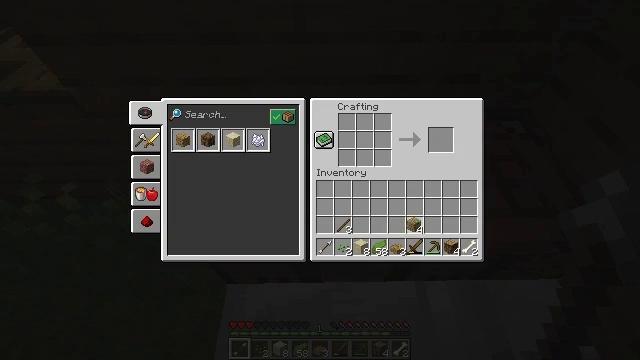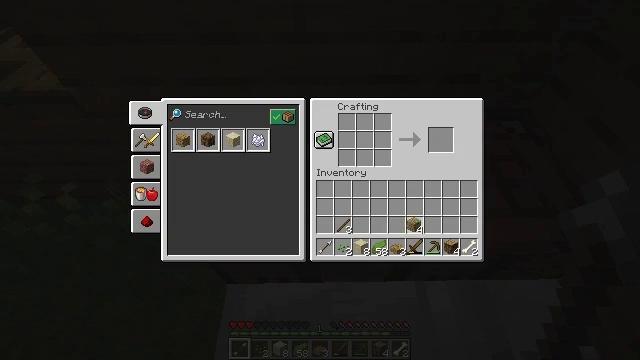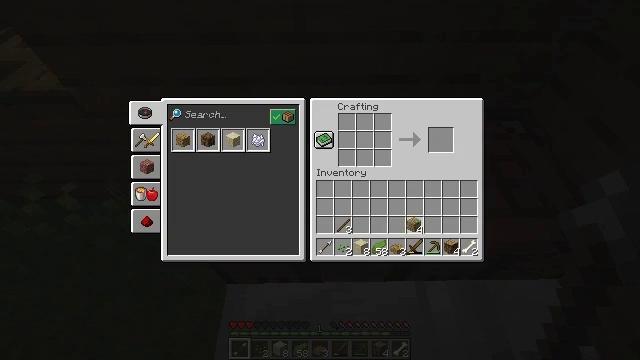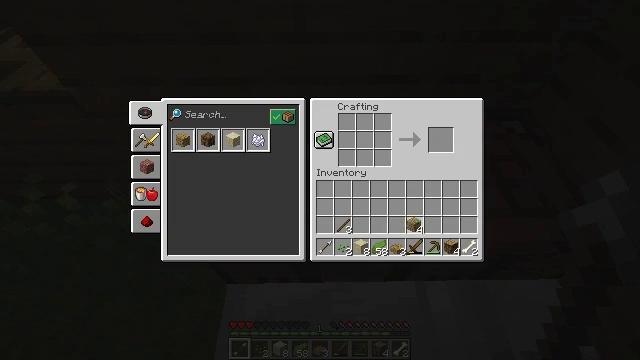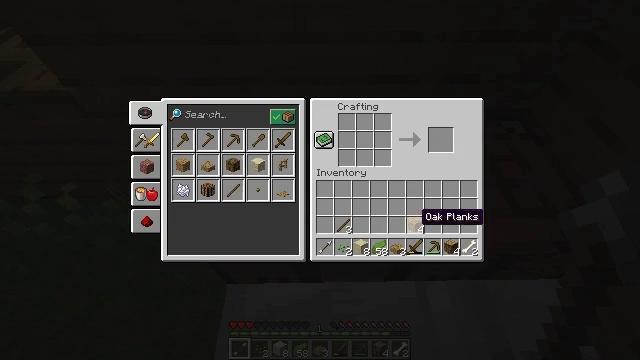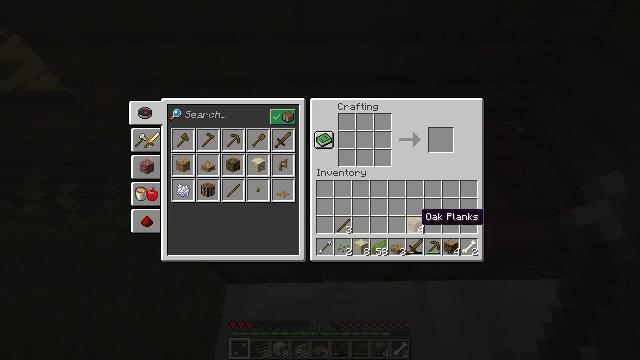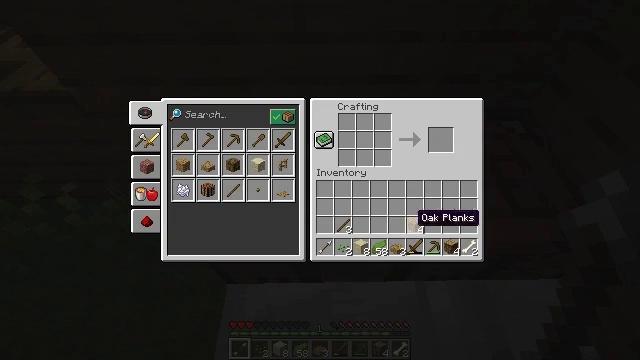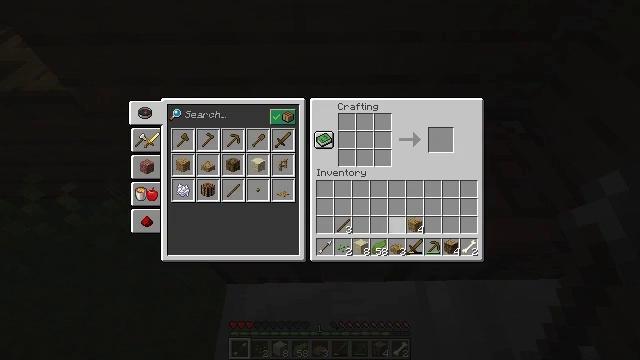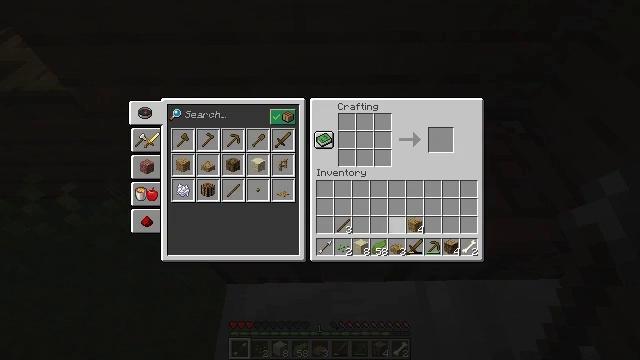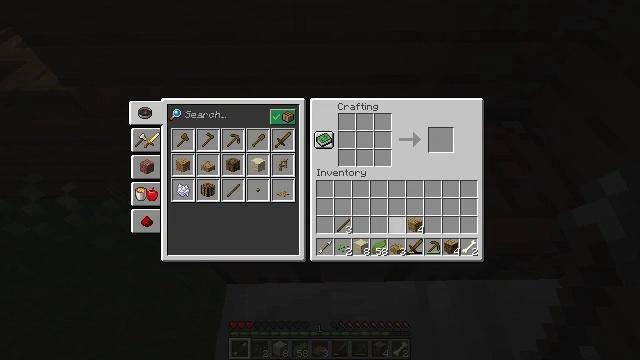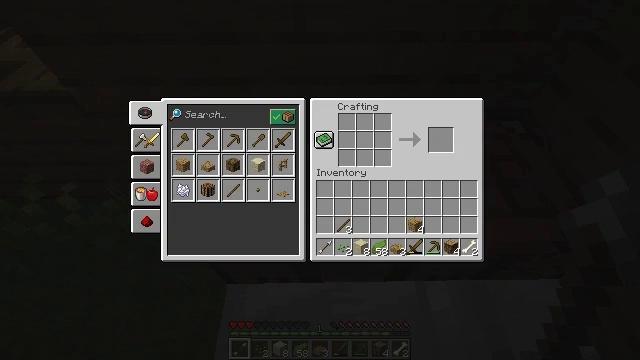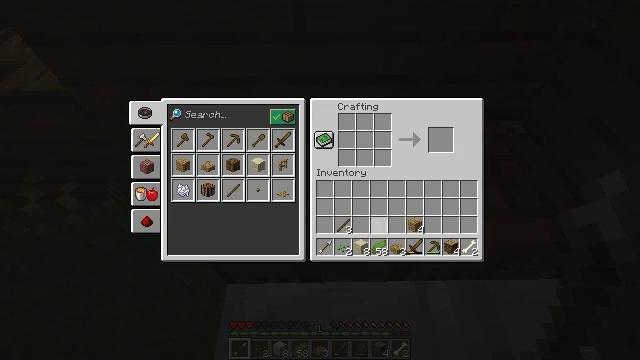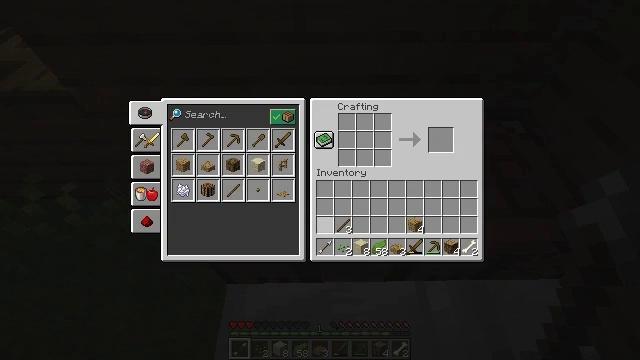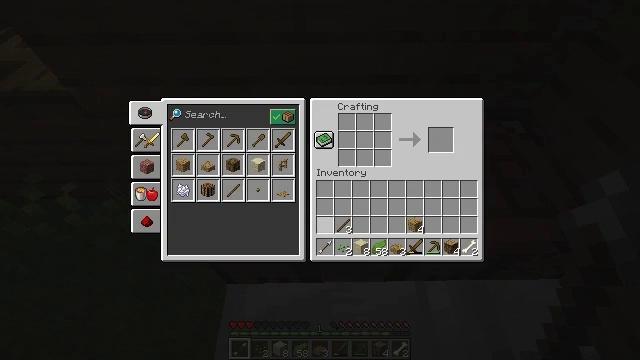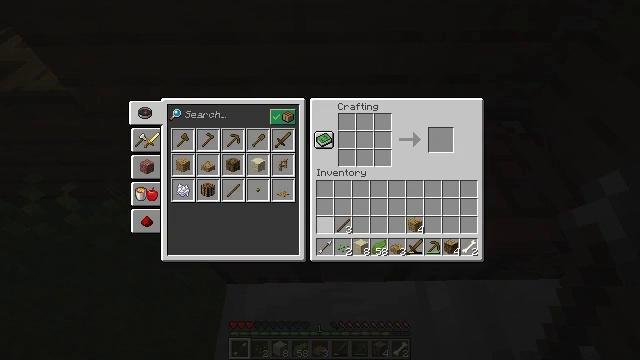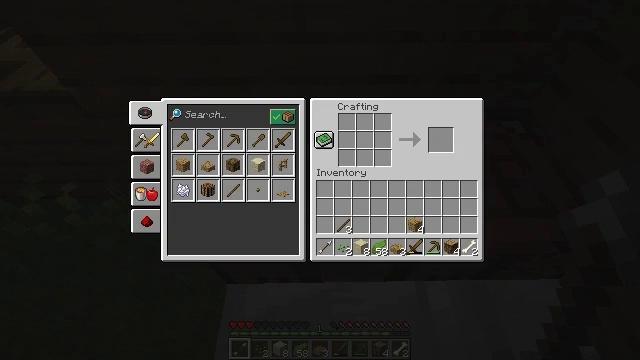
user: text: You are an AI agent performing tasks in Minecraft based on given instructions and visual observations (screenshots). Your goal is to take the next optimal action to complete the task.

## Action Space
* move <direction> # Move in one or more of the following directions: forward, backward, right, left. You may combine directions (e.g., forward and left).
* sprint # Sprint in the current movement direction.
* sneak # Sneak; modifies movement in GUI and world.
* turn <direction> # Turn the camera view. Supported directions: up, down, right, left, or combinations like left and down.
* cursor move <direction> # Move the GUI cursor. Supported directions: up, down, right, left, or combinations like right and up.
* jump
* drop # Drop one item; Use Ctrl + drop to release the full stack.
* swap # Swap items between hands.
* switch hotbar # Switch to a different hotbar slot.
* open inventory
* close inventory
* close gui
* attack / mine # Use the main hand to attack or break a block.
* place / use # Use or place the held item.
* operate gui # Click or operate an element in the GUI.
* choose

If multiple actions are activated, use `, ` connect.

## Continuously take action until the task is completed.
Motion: motion action
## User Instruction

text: Get planks and sticks to craft an oak fence.
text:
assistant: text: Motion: attack / mine
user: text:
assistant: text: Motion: attack / mine
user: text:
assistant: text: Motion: attack / mine
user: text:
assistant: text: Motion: no_op
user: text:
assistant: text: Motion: no_op
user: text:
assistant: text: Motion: no_op
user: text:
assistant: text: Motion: no_op
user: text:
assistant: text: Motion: no_op
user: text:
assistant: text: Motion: no_op
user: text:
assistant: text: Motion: no_op
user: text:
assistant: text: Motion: turn left
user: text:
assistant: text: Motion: turn left and up
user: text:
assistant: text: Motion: turn left
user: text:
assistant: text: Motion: no_op
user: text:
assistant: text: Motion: turn left
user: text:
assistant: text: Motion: turn left and up
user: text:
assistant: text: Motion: turn left and up
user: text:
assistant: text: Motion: turn left and up
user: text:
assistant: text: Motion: turn left
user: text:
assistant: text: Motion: turn left
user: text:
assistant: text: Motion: no_op
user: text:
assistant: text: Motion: no_op
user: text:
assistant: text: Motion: turn right and down
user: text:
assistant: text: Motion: turn right
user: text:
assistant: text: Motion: turn right
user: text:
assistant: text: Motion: no_op
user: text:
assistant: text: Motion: no_op
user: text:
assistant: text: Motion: no_op
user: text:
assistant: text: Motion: no_op
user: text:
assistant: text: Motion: no_op